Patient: sex M, age 61
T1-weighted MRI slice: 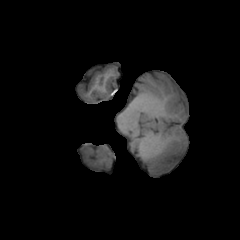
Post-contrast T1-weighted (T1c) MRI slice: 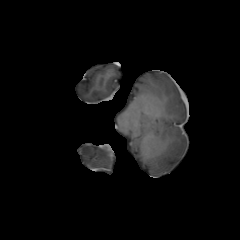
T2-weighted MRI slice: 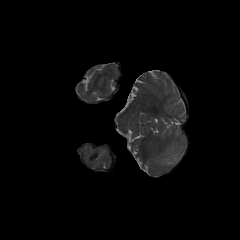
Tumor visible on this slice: no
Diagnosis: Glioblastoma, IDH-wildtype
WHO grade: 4